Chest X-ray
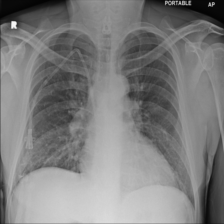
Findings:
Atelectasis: positive
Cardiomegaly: negative
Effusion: negative
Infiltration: positive
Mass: negative
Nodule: negative
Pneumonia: negative
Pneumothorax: negative
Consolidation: negative
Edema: negative
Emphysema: negative
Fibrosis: negative
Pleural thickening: negative
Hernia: negative